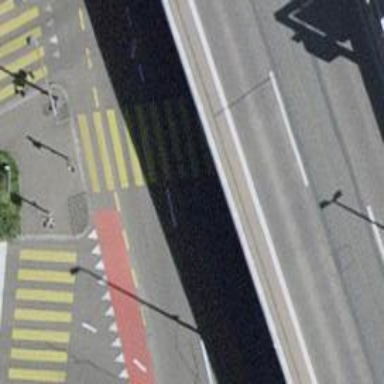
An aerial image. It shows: Crossing with traffic signals.